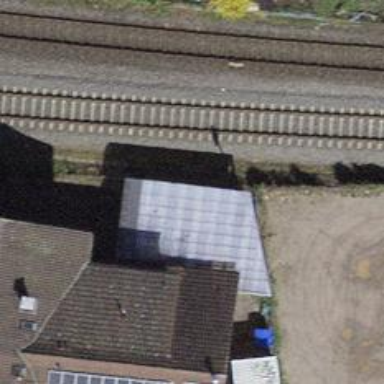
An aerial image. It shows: Solitary milestone along the railway.